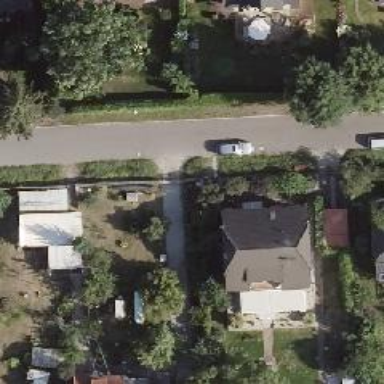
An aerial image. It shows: Residential road with no sidewalk.